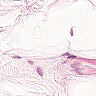
Metastatic tissue present: no